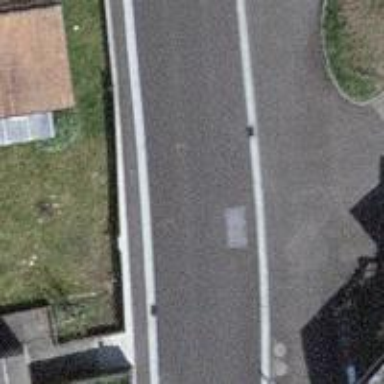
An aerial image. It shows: Smoothly paved residential road.